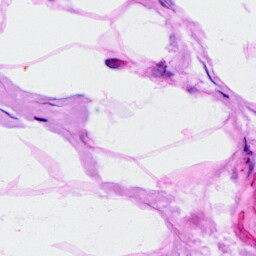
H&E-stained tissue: Breast